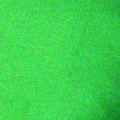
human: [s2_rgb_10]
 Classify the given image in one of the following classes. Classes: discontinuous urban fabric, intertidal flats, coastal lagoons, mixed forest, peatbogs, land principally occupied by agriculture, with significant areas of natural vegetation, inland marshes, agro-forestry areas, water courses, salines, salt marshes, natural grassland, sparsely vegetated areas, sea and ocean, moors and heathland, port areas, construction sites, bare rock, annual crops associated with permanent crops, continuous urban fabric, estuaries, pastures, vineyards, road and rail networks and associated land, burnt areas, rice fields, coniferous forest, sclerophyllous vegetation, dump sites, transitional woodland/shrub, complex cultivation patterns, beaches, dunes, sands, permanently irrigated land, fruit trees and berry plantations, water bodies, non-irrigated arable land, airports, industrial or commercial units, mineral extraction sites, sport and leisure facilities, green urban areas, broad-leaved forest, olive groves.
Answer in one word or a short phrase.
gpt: coastal lagoons